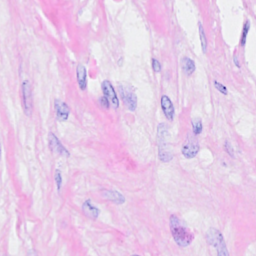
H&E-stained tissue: Breast